Field crop: maize
Growth stage: 2
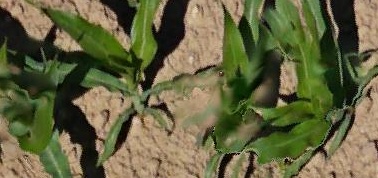
Species: maize